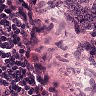
Metastatic tissue present: no